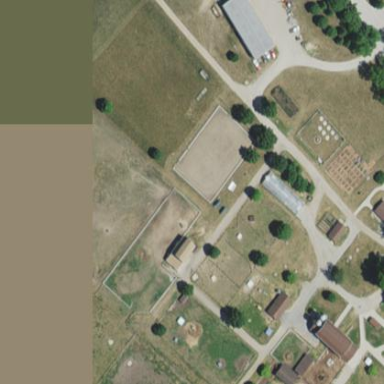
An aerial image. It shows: Farmyard area.